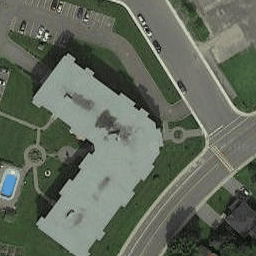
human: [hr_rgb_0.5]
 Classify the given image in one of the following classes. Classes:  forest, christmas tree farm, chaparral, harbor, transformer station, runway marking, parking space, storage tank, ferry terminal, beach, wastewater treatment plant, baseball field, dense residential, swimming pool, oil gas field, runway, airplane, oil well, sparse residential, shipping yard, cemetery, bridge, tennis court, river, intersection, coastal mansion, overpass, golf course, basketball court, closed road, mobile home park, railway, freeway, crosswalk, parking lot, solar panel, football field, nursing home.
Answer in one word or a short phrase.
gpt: nursing home